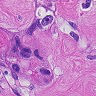
Metastatic tissue present: yes